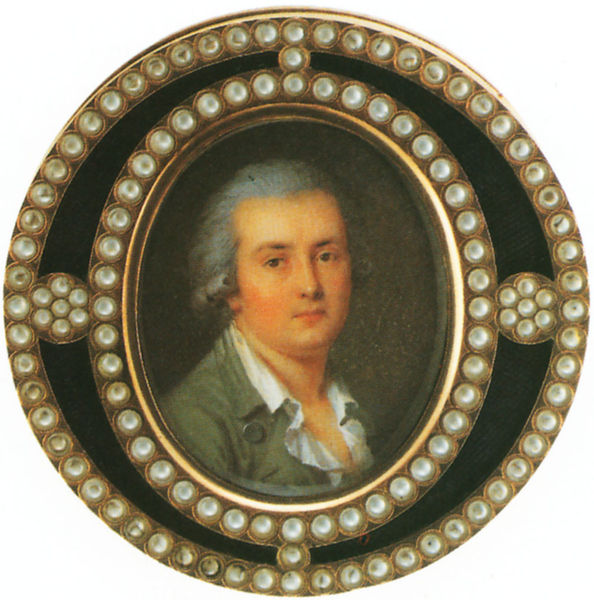
Titel: Autoportrait
Künstler: Louis-Ami Arlaud-Jurine
Schlagwörter: mann, grün, frisur, grau, mund, nase, schwarz, weiss, blick, ornament, hemd, jacke, augen, gesicht, kragen, rahmen, silber, steine, portrait, porträt, gold, haare, mantel, augenbrauen, brosche, edelsteine, knopf, locken, perlen, puder, rokoko, oval, rund, rundbild, perücke, kartusche, melancholisch, dreiviertelprofil, medaillon, jüngling, junger mann, amulett, viertelprofil, email, hemnd, mozart, pallette, protrait, weisses hemd, ernster blick, weisses haar, 17. jahrhundert, medailion, grüne jacke, goldumfassung, einlegearbeiten#porträt